Question: I use WordPress 4.1.1.
I tried to install the <URL> plugin.
Strange letters are displayed above the JSON content. And they update after refresh of the page.
I tried to bring another letter under the code of plugin. These letters appeared under these figures, so is the problem in the WordPress system?
Please help me to understand and to remove them, because I can't parse my JSON.

On localhost it works fine with the same properties and data...
The letter are: 7b00c, 78709, 6eb3d... and they change with updates..
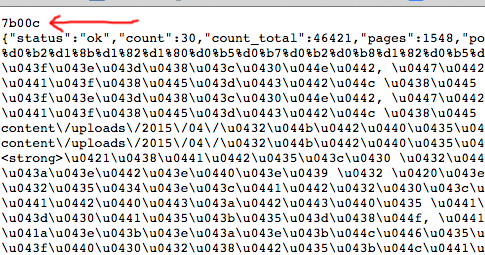
Answer: The strange characters is probably a 'chunk-size'.
### Content-Length
When a server-side process sends a response through an HTTP server, the data will typically be stored in a buffer before it is transmitted to the client (browser). If the entire response fits in the buffer in a timely manner, the server will declare the size in a 'Content-Length:' header, and send the response as-is to the client.
### Chunked Transfer Coding
If the response does fit in the buffer, or the server decides to vacate the buffer for other reasons before the full size is known, it will instead send the response in chunks. This is indicated by the 'Transfer-Encoding: chunked' header. Each chunk is preceeded by its length in hexadecimal (followed by a 'CRLF'-pair). The end of the response is indicated by a '0' chunk-size. The exact syntax is detailed below.
### Solution
If you are parsing the HTTP response yourself, there are all sorts of intricacies that you need to consider. Chunked encoding is one of them. You need to check for the 'Transfer-Encoding: chunked' header and assemble the response by parsing and stripping out the 'chunk-size' parts.
It's much easier to use a library such as <URL> which will handle all the details for you.
One hack to avoid chunks is to send the response using <URL>. In HTTP/1.0, the length is indicated either by the 'Content-Length:' header, or by closing the connection.
### Syntax
This is the syntax for chunked bodies specified in <URL>:
> '''
4.1. Chunked Transfer Coding
chunked-body = *chunk
last-chunk
trailer-part
CRLF
chunk = chunk-size [ chunk-ext ] CRLF
chunk-data CRLF
chunk-size = 1*HEXDIG
last-chunk = 1*("0") [ chunk-ext ] CRLF
chunk-data = 1*OCTET ; a sequence of chunk-size octets
trailer-part = *( header-field CRLF )
'''